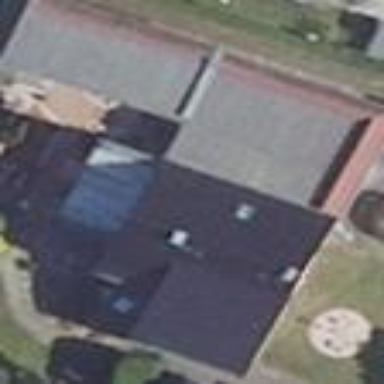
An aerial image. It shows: Simple and straightforward house.